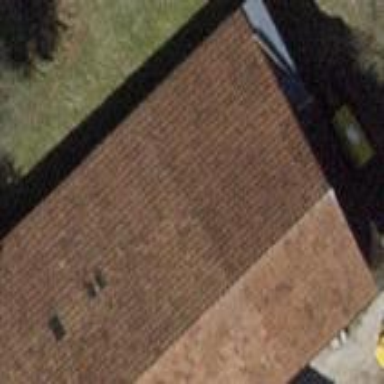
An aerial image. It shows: View of roof of building.